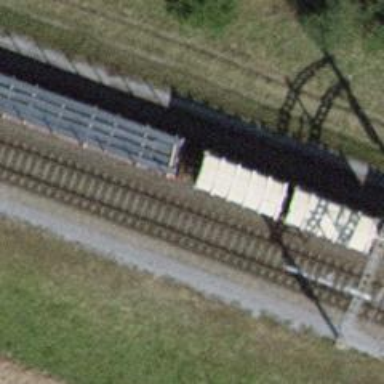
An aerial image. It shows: Single railway track with electrification through contact line.